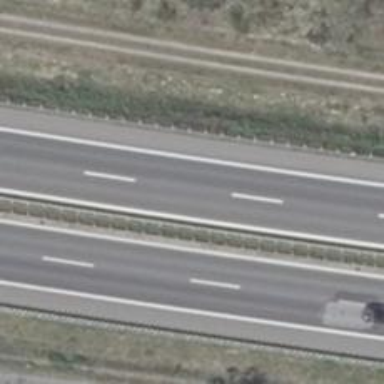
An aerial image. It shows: Asphalt motorroad with trunk classification.